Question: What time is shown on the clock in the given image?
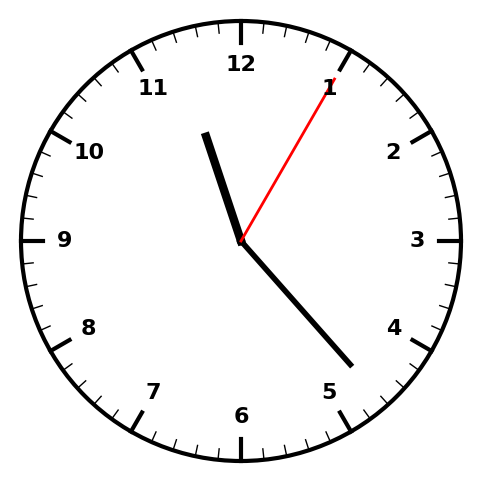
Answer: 11:23:05